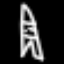
Label: The Eiffel Tower